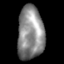
Tissue: skin
Cell type: Epithelial cells
Senescence score: 0.2576
Nuclear area (px): 1373
Mean DAPI intensity: 137.76